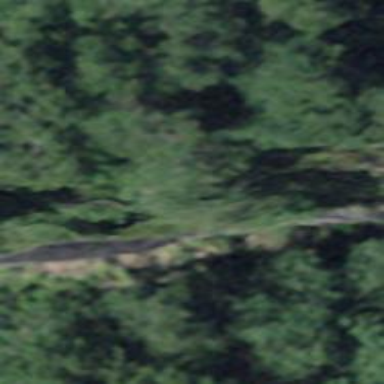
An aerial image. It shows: Natural cliff.